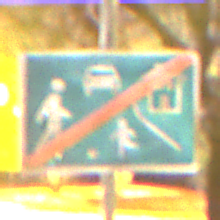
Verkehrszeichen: EndeVerkehrsberuhigterBereich
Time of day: Night
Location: Outdoor (Suburban)
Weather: Clear
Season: NotSpecified
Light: Artificial